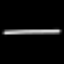
Label: line